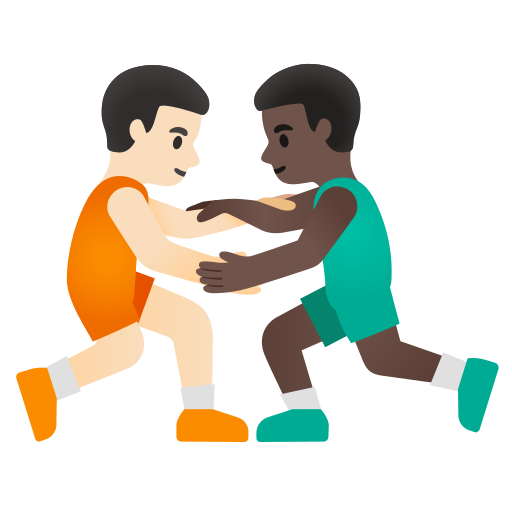
Emoji: 👨🏻‍🫯‍👨🏿